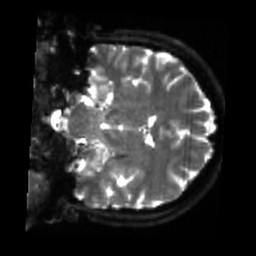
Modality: sbref
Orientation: coronal
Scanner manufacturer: siemens
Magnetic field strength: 3 T
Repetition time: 4 s
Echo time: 0.0594 s